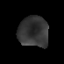
Tissue: prostate
Cell type: Epithelial cells
Senescence score: 0.3229
Nuclear area (px): 908
Mean DAPI intensity: 52.934